Question: I'm trying to get an EditText field to scroll over my cameraPreview when selected. However it is now resizing the cameraPreview. I would be content with a adjustPan behaviour however I want the actionBar to stay on screen. I suspect it could be done with a scrollView however uptill no I can't prevent the cameraPreview from resizing.
'''
<RelativeLayout xmlns:android="http://schemas.android.com/apk/res/android"
xmlns:tools="http://schemas.android.com/tools"
android:layout_width="match_parent"
android:layout_height="fill_parent"
tools:context=".MainActivity" >
<FrameLayout
android:id="@+id/cameraPreview"
android:layout_width="match_parent"
android:layout_height="match_parent"
android:background="@android:color/transparent" >
</FrameLayout>
<!-- Fix for black overlay on menu -->
<FrameLayout
android:layout_width="match_parent"
android:layout_height="match_parent"
android:background="@android:color/transparent" >
</FrameLayout>
<ScrollView
android:layout_width="match_parent"
android:layout_height="match_parent"
android:isScrollContainer="true"
>
<EditText
android:id="@+id/inputCode"
android:layout_width="match_parent"
android:layout_height="wrap_content"
android:layout_gravity="bottom"
android:background="@color/White"
android:ems="10"
android:inputType="textNoSuggestions"
android:maxLines="1"
android:textColor="@color/Green"
android:textSize="32sp"
android:layout_alignParentBottom="true" >
</EditText>
</ScrollView>
'''

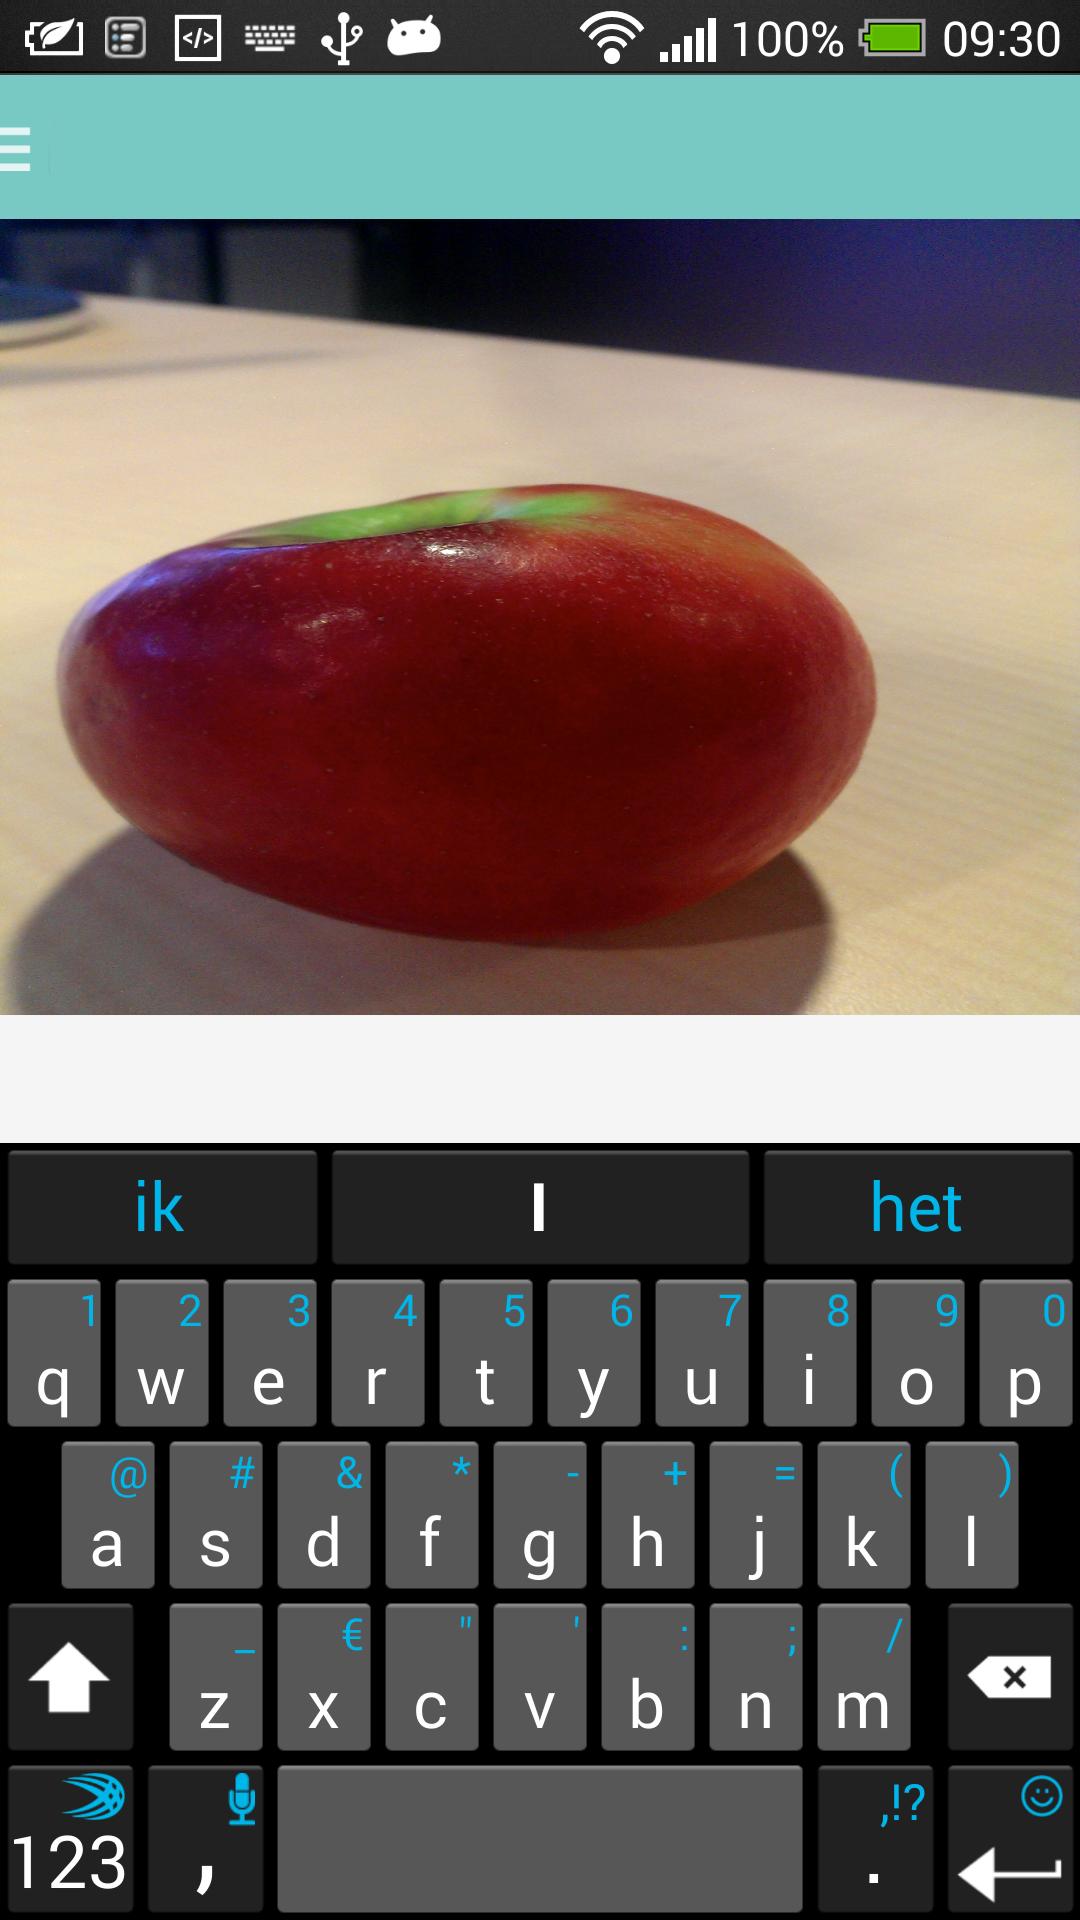
Answer: Finally decided to scroll the whole view including the action bar